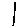
Label: line